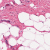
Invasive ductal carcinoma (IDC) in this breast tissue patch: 0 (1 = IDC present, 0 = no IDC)